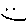
Label: smiley face